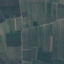
Land use / land cover: PermanentCrop